Field crop: tomato
Growth stage: 2
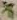
Species: solanum